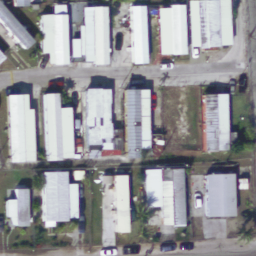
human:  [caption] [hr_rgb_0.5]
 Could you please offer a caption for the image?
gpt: Many mobile homes are closed to each other in the mobile home park .

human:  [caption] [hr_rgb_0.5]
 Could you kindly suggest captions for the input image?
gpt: Many mobile homes arranged in lines in the mobile home park .

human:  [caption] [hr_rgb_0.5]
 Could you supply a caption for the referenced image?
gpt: Many mobile homes arranged in lines in the mobile home park and some roads go through this area .

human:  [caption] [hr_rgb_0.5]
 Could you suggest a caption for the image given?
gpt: Lots of mobile homes with plants surrounded in the mobile home park .

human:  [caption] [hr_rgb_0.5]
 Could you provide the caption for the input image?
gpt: Lots of mobile homes are closed to each other and some roads go through this area .